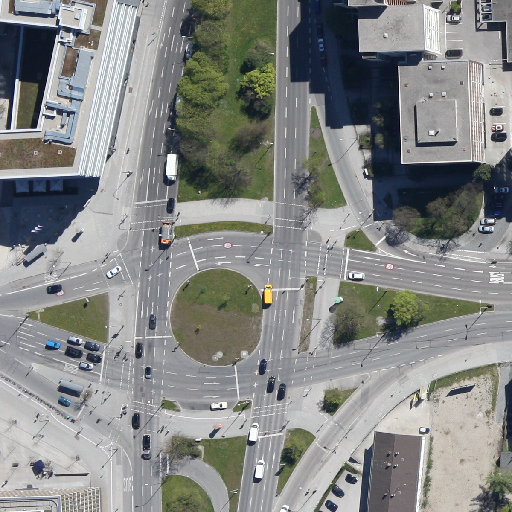
Referring expression: impervious surface